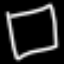
Label: square